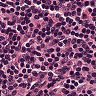
Metastatic tissue present: no